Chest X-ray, AP view. Patient: 63 years old, sex F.
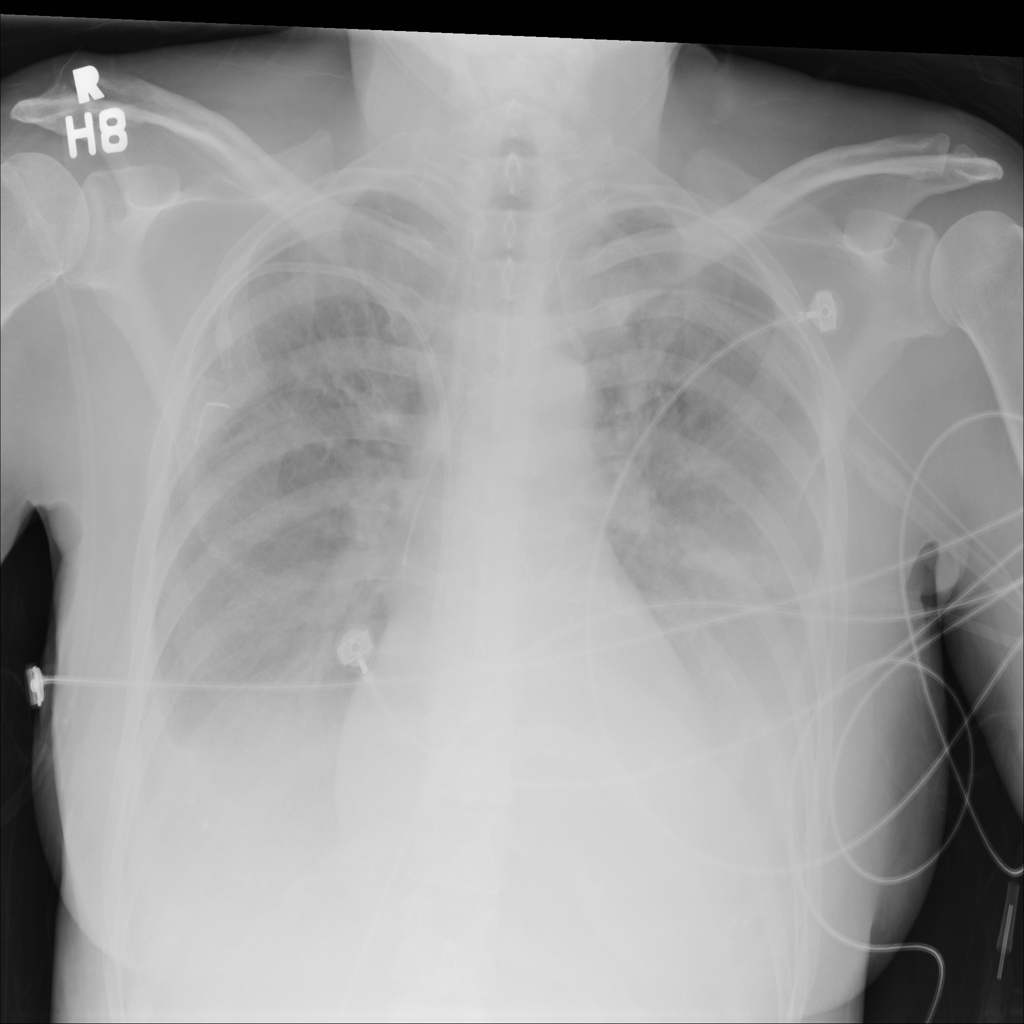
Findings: No Finding